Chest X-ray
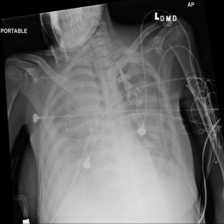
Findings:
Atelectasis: negative
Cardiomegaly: negative
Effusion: positive
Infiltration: negative
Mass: negative
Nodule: negative
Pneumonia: negative
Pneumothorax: negative
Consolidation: negative
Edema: negative
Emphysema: negative
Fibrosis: negative
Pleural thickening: negative
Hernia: negative